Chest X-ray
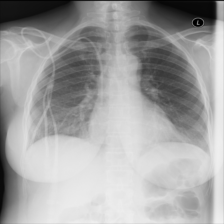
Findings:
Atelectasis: negative
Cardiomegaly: negative
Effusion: negative
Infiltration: negative
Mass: negative
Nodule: negative
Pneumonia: negative
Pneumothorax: negative
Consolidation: negative
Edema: negative
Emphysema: negative
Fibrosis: negative
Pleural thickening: negative
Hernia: negative